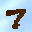
Label: 7